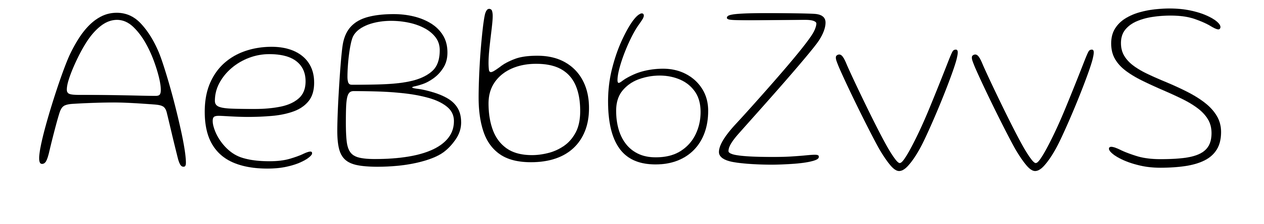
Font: Gluten_Thin